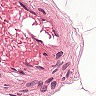
Metastatic tissue present: no